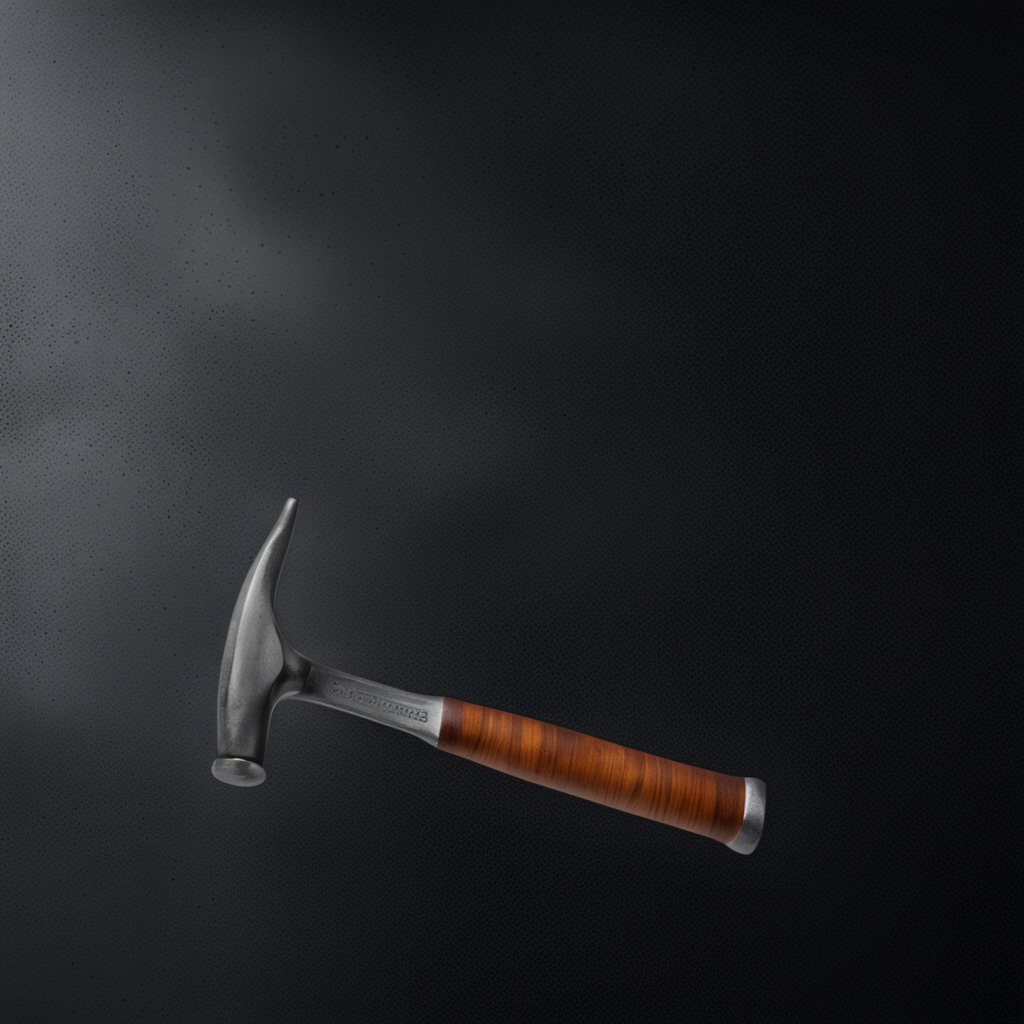
A hammer is lying on the granite tabletop inside a workshop at night.